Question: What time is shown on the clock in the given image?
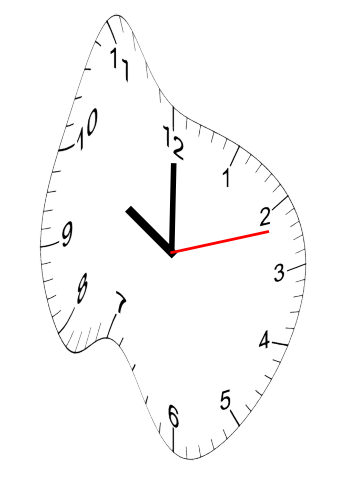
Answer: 10:00:12